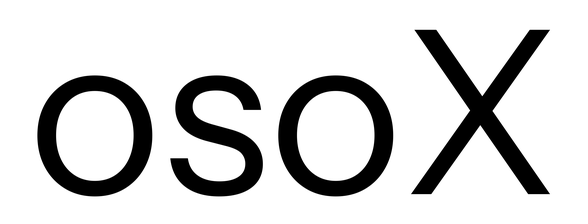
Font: InstrumentSans_Regular